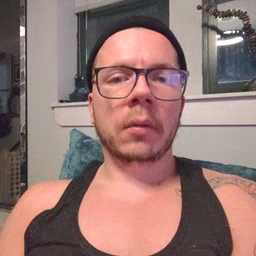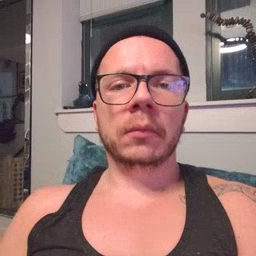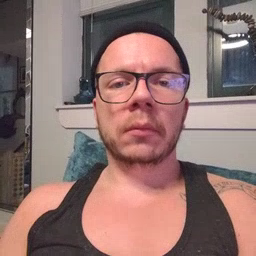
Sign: will